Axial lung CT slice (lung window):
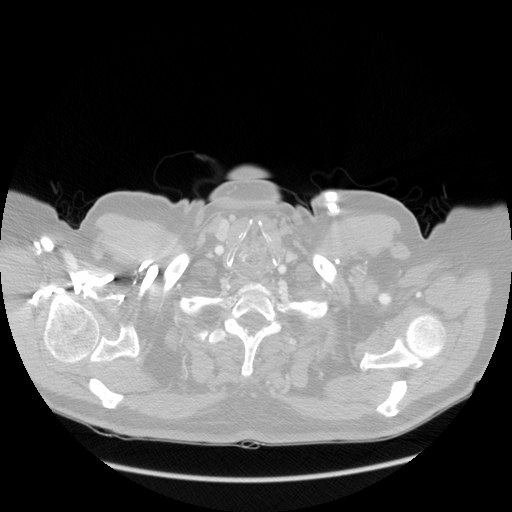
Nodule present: no